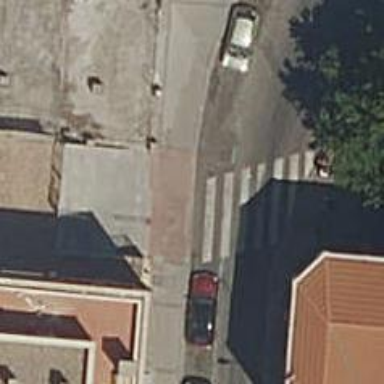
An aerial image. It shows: Uncontrolled crossing on the road.